Question: I am filtering my TableA rows based on check-boxes, now I want to filter them using TableB select-able rows as well, so filtering will be done using Checkboxes + TableB, at the moment it's just checkboxes.

Here is the code,
'''
<div class="someRow" style="width: 100%">
<asp:CheckBox ID="Open" runat="server" ClientIDMode="Static" Checked="true" onclick="RMToggle(this)" />
<asp:CheckBox ID="New" runat="server" ClientIDMode="Static" onclick="RMToggle(this)" />
<asp:CheckBox ID="Closed" runat="server" ClientIDMode="Static" onclick="RMToggle(this)" />
<asp:CheckBox ID="Rejected" runat="server" ClientIDMode="Static" onclick="RMToggle(this)" />
</div>
<table id="tableA" class="dmctable">
<tr data-id="Open" fid="1"></tr>
<tr data-id="Rejected" fid="2"></tr>
<tr data-id="New" fid="1"></tr>
<tr data-id="Open" fid="3"></tr>
<tr data-id="Closed" fid="2"></tr>
<tr data-id="Open" fid="2"></tr>
<tr data-id="New" fid="1"></tr>
<tr data-id="Open" fid="3"></tr>
</table>
<table id="tableB" class="dmctable2">
<tr data-fid="1" Class="selected"></tr>
<tr data-fid="2"></tr>
<tr data-fid="3" Class="selected"></tr>
</table>
'''
'''
function RMToggle( elm ) { // elm = element
var ischecked = elm.checked,
$target = $('#table1 tr[data-id="' + elm.id + '"]');
if( ischecked ) {
$target.show(); // HERE how can I check if tr's FID is visible in tableB or not
}
else {
$target.hide();
}
}
'''
## Question
How can I filter rows in TableA based on checkboxes and rows in TableB.
I can check in table b if a row is selected or not by this,
'''
if ($("#tableB tr[data-fid='1']").children(".selected").length > 0)
'''
But how can I put it in if(isChecked) ?
I am able to get ID's of TableB's selected rows, using this code,
'''
$("#tableB tr:has(.New.selected)").map(function(){return $(this).data("fid");}).get();
'''
Now my logic is,
'''
function RMToggle( elm ) {
var wantedFIDs = $("#tableB tr:has(.New.selected)").map(function(){return $(this).data("fid");}).get();
var ischecked = elm.checked,
$target = $('#table1 tr[data-id="' + elm.id + '"]');
if( ischecked ) {
// Here I want only rows in $target where data-fid = wantedFIDs
$target.show();
}
else {
$target.hide();
}
}
'''
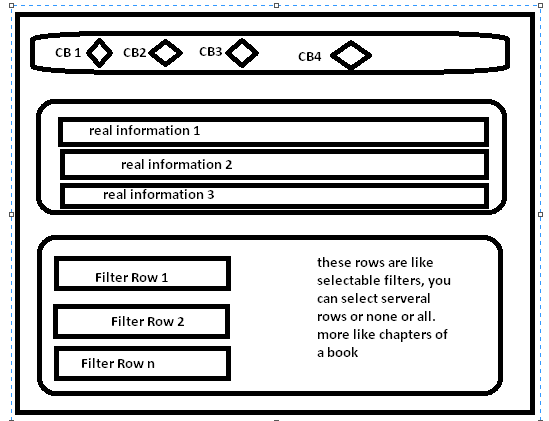
Answer: I ended up with this code,
'''
function RMToggle(elm) {
$target = $('#tableA tr[data-id="' + elm.id + '"]').filter(function () {
var rowsFilter = $("#tableB tr .New.selected").parent().map(function () {
return $(this).data("fid");
}).get();
return rowsFilter.indexOf($(this).data("fid")) >= 0;
});
if (elm.checked) { $target.show(); }
else { $target.hide(); }
}
'''